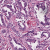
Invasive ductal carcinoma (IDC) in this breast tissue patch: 1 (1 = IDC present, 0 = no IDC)